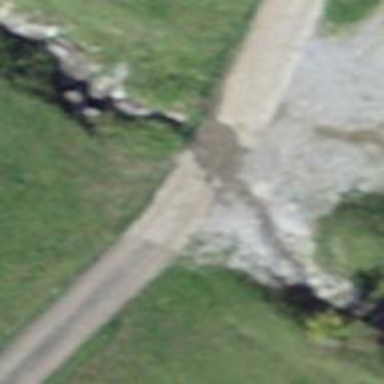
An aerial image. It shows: There is ford in the area.